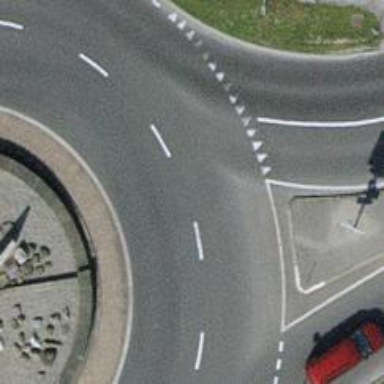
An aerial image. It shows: Primary highway with asphalt surface leading to roundabout. The road has separate sidewalks.